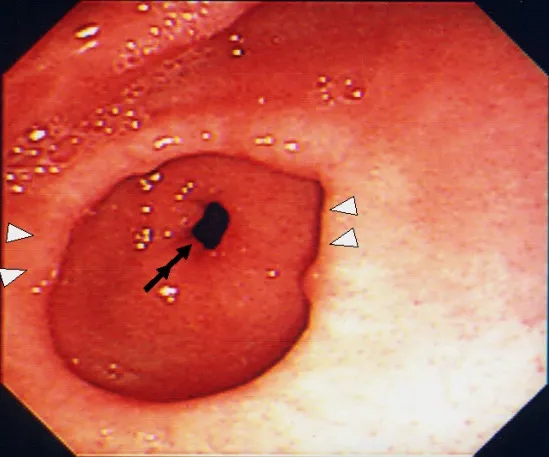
Endoscopic finding 6 months after surgery. No stricture is seen. (arrowheads: the expanded antrum, double arrows: pyloric ring).
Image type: endoscopy (gi_endoscopy)